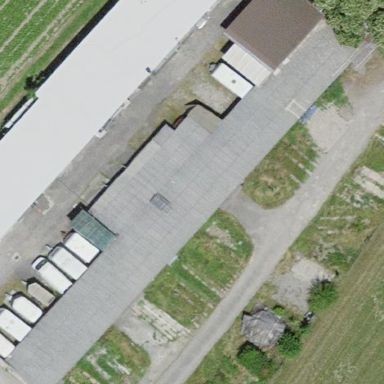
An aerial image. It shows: Farmyard area.